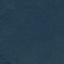
Land use / land cover: Forest